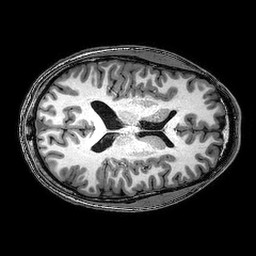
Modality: T1w
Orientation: axial
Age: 24
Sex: male
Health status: healthy
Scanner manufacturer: philips
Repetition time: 0.008127 s
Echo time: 0.00373 s